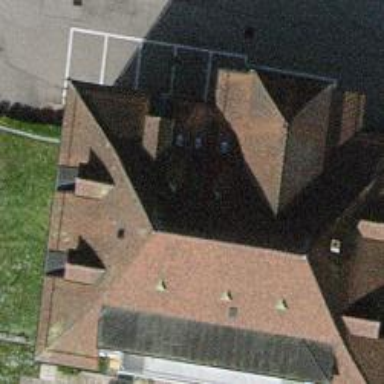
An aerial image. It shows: Library building.